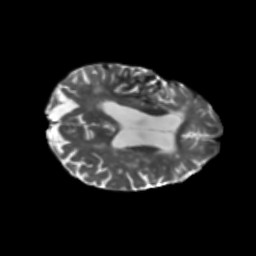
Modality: T2w
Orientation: axial
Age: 79
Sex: female
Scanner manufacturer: siemens
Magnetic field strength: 3 T
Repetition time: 5.25 s
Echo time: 0.08 s